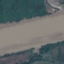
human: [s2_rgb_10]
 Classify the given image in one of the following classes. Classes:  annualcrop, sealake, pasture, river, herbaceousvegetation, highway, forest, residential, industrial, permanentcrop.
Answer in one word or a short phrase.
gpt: River